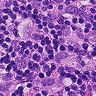
Metastatic tissue present: yes